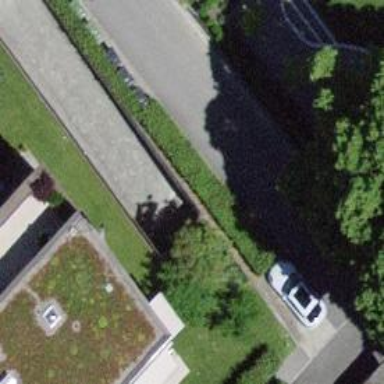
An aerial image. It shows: Parking entrance.